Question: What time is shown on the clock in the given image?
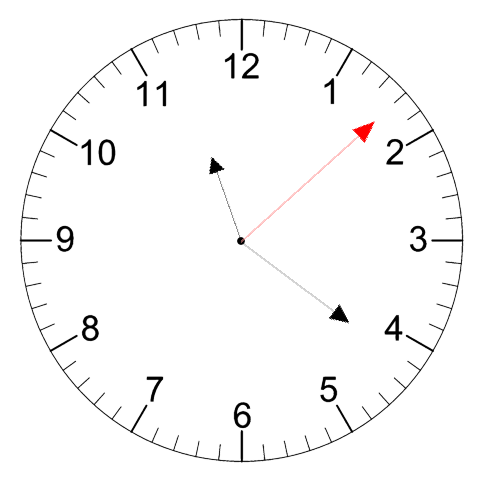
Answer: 11:21:08